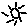
Label: sun